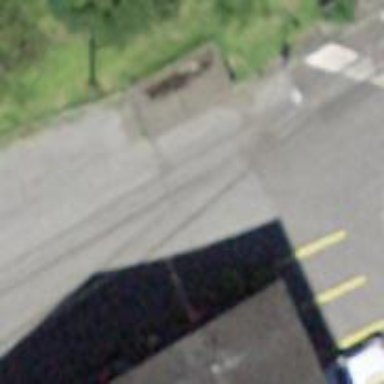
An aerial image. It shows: Level crossing along the railway.